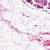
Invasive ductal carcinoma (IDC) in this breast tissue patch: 0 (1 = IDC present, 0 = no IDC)